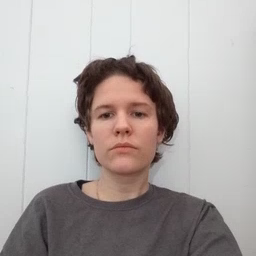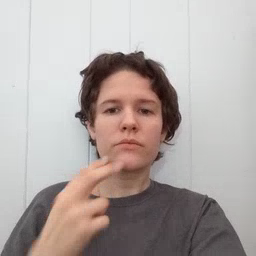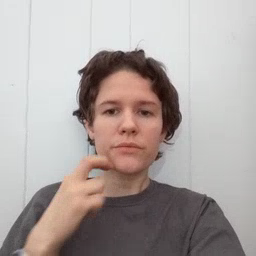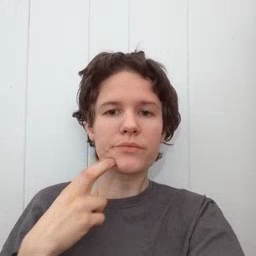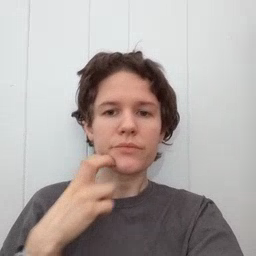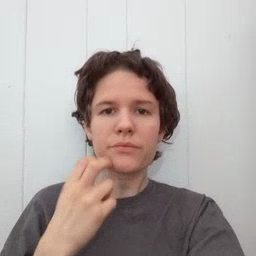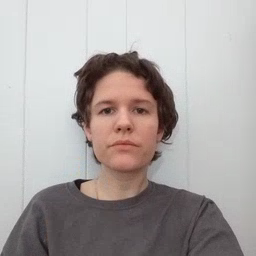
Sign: gum